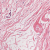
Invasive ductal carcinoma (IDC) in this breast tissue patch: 0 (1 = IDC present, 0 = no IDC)